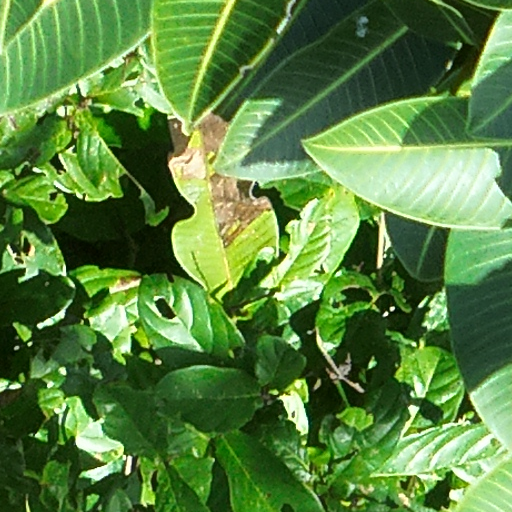
Species: Ficus insipida
GBIF accepted scientific name: Ficus insipida
Crown area (m\u00b2): 424.326